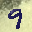
Label: 9